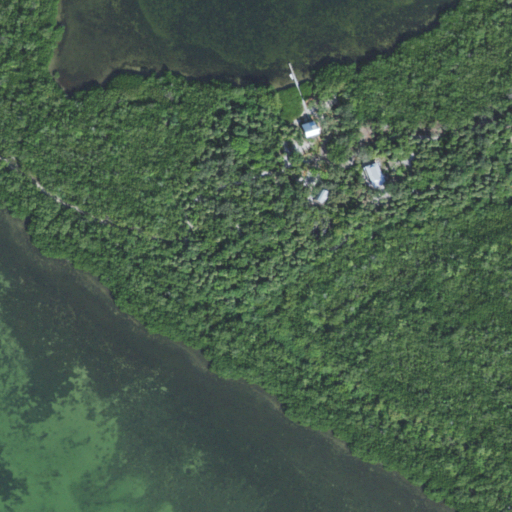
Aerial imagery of island in Florida named Cabbage Key containing woody wetlands, open water, herbaceous wetlands, open development, low intensity development, and medium intensity development